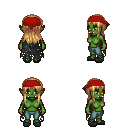
a pixel art fantasy rpg character, female body template, orc, green skin, black tattered cape, teal pants, light blonde unkempt hairstyle, red bandana, gray slippers, four views (front, back, left, right), 2x2 character sprite sheet, small pixel art, hard edges, no anti-aliasing